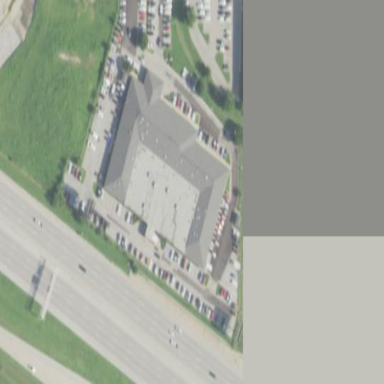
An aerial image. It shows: Clinic building offering healthcare services.